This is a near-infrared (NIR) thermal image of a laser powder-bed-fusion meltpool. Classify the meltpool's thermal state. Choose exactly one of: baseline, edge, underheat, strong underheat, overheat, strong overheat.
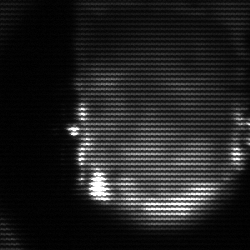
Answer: baseline